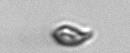
Label: Cryptophyta